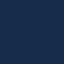
Land use / land cover: SeaLake